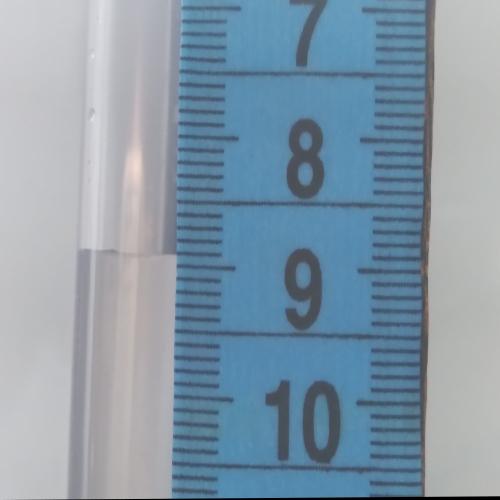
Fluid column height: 8.9 cm